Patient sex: F
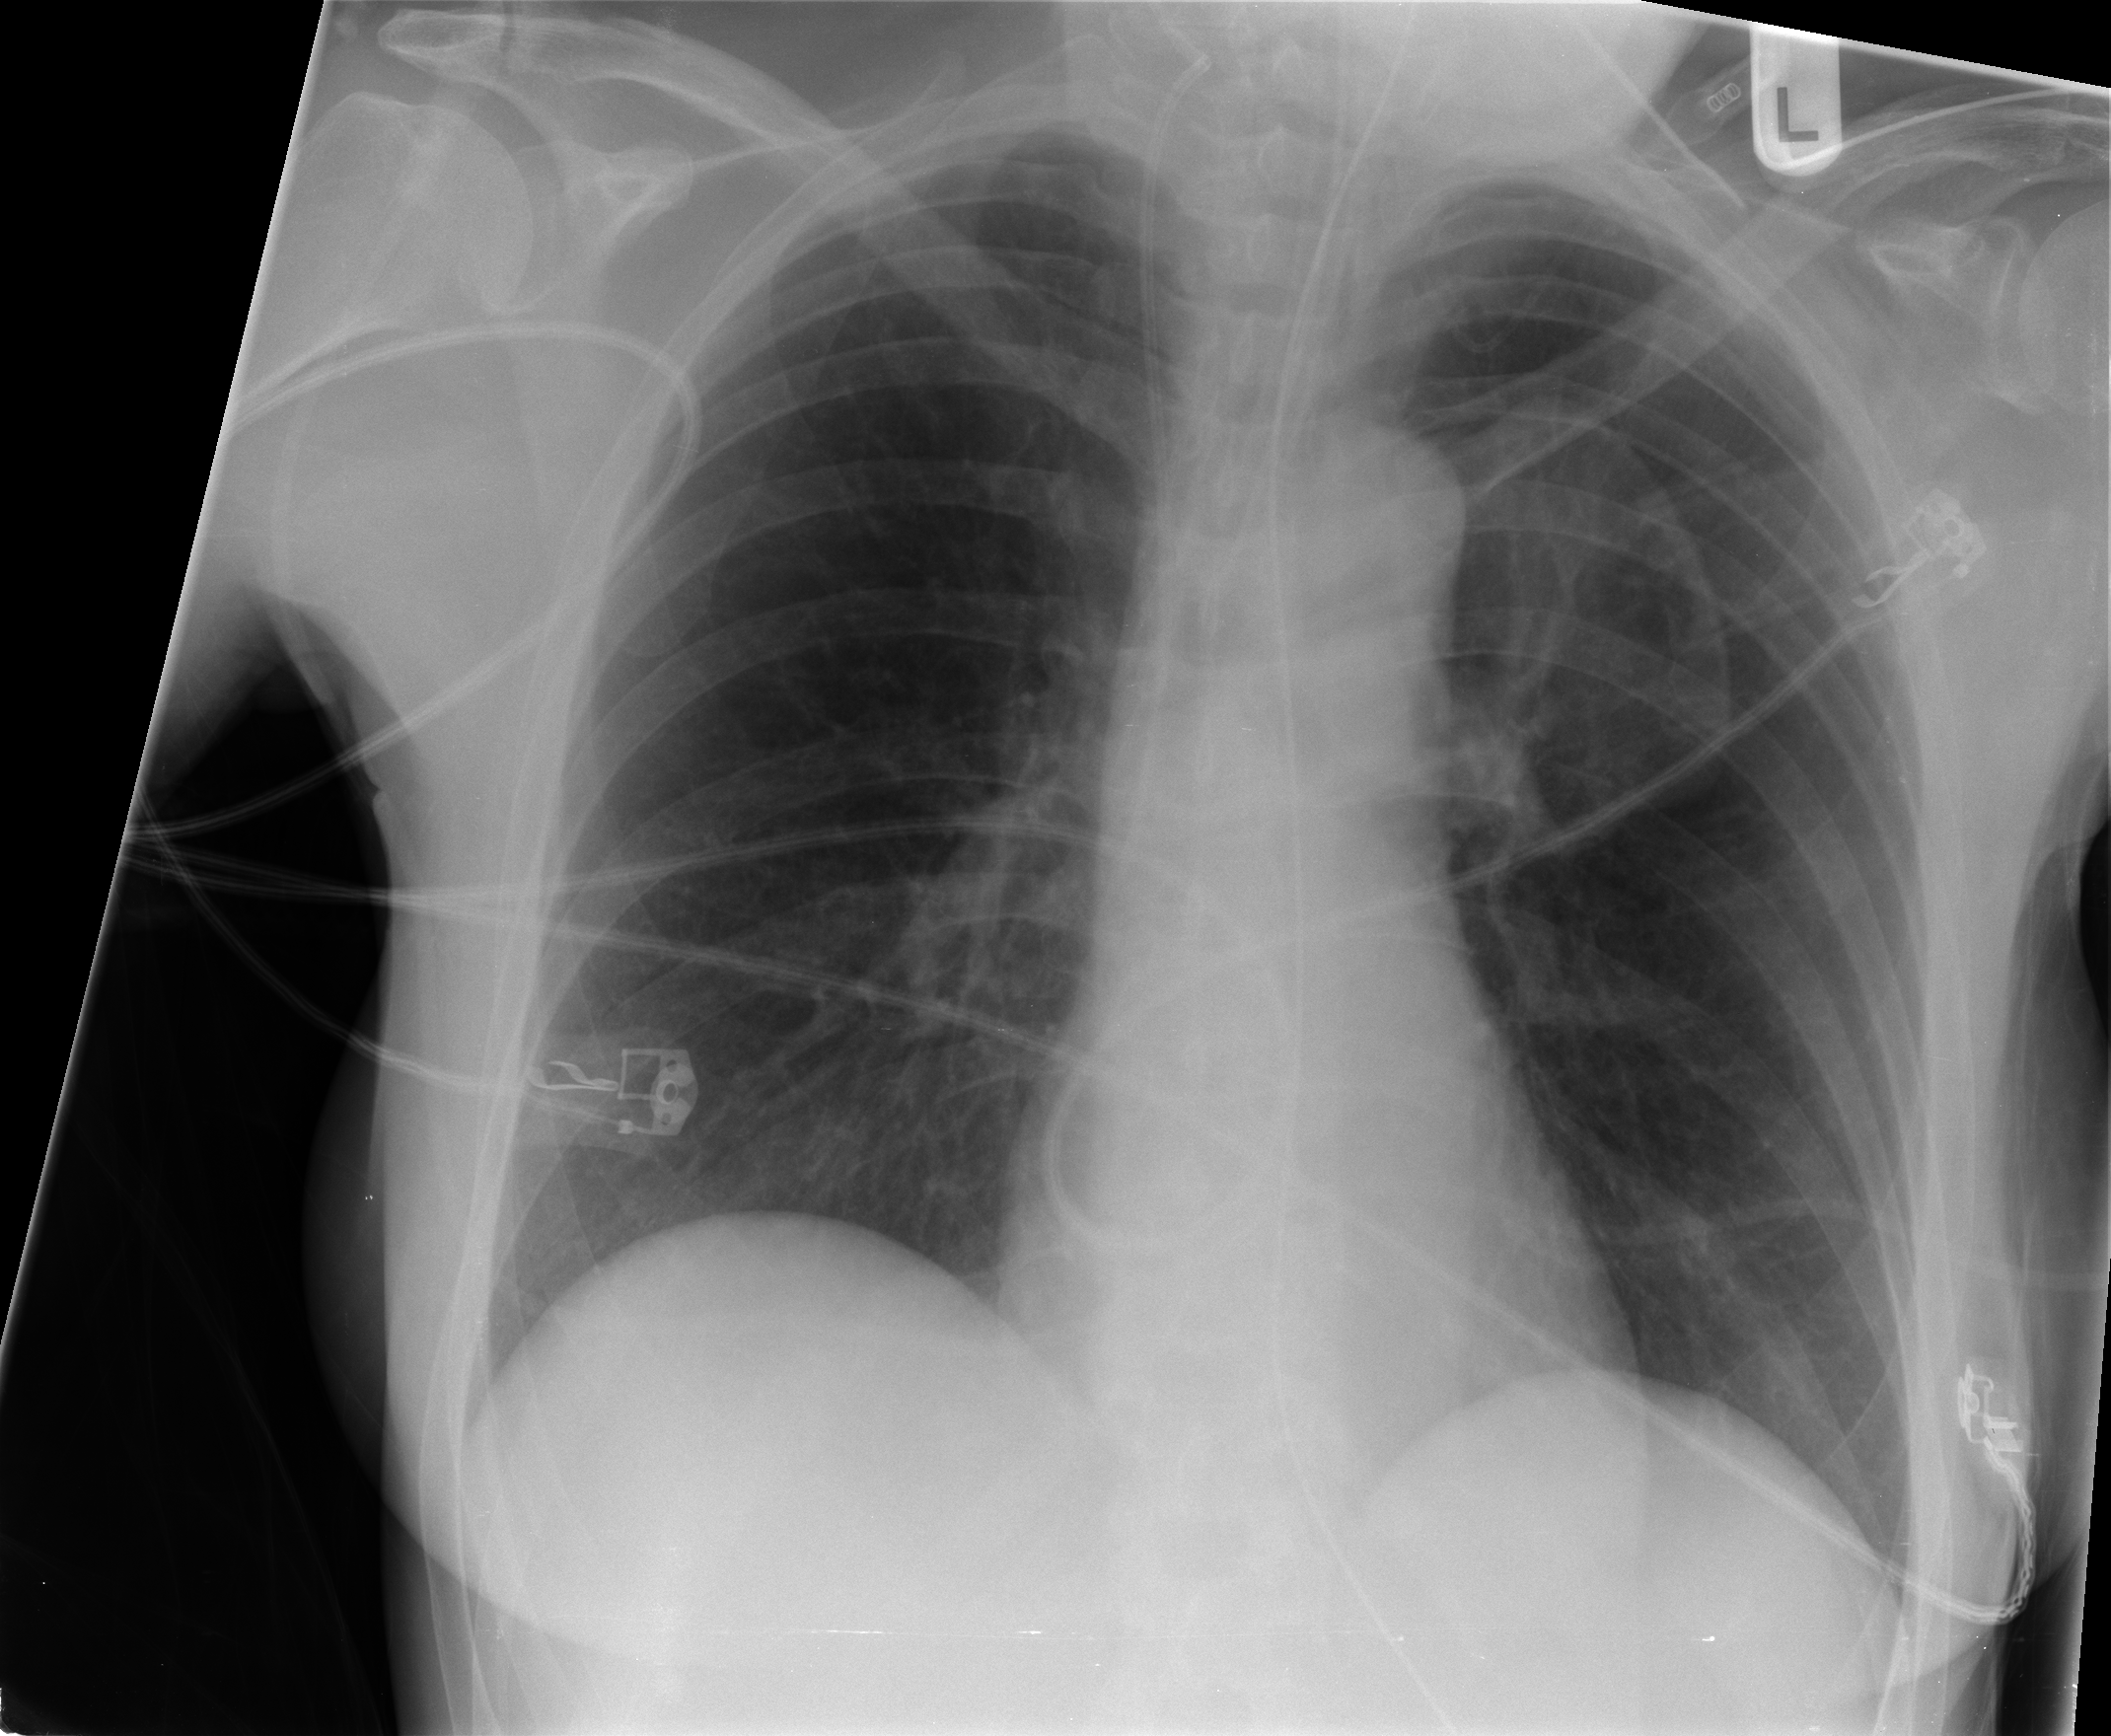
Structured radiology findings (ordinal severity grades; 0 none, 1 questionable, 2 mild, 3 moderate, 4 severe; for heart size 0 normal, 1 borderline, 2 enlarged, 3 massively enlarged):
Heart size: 0
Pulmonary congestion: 0
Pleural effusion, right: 0
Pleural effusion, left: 0
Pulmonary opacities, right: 0
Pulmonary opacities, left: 0
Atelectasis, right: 1
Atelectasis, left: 0